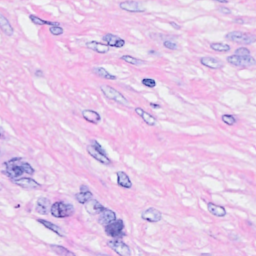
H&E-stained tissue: Breast